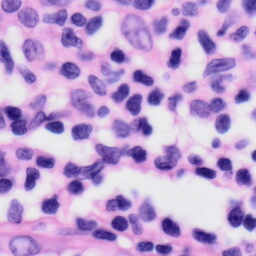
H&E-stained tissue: Skin